Question: I am attempting to recreate an iPhone-like checkbox/toggle area. The result should look like this (notice the clean spacing between the toggle buttons)

However, I'm encountering an issue with the spacing between the toggles/checkboxes. Instead of '.togglebox' being spaced with what looks like ~10px padding, they are lining up right under each other. I've tried 'margin', 'padding', 'width', 'height', etc. without any luck.
Here is my current coding: <URL>
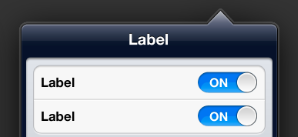
Answer: You need to add height property in #toggleboxcategories as the child element is positioned absolute, there will be no use of padding or margin in this case.
Hope it helps.